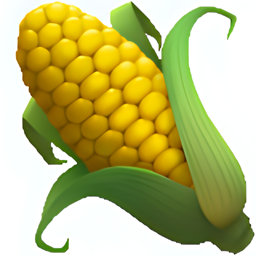
Name: ear of maize
Emoji: 🌽
Group: Food & Drink
Sub-group: food-vegetable